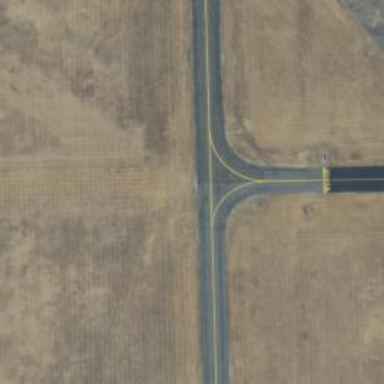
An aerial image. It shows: View of taxiway at the airport.